Question: Calculate the minimum enclosing rectangle area of the following rectangle, where the sides of the enclosing rectangle must be parallel to the grid
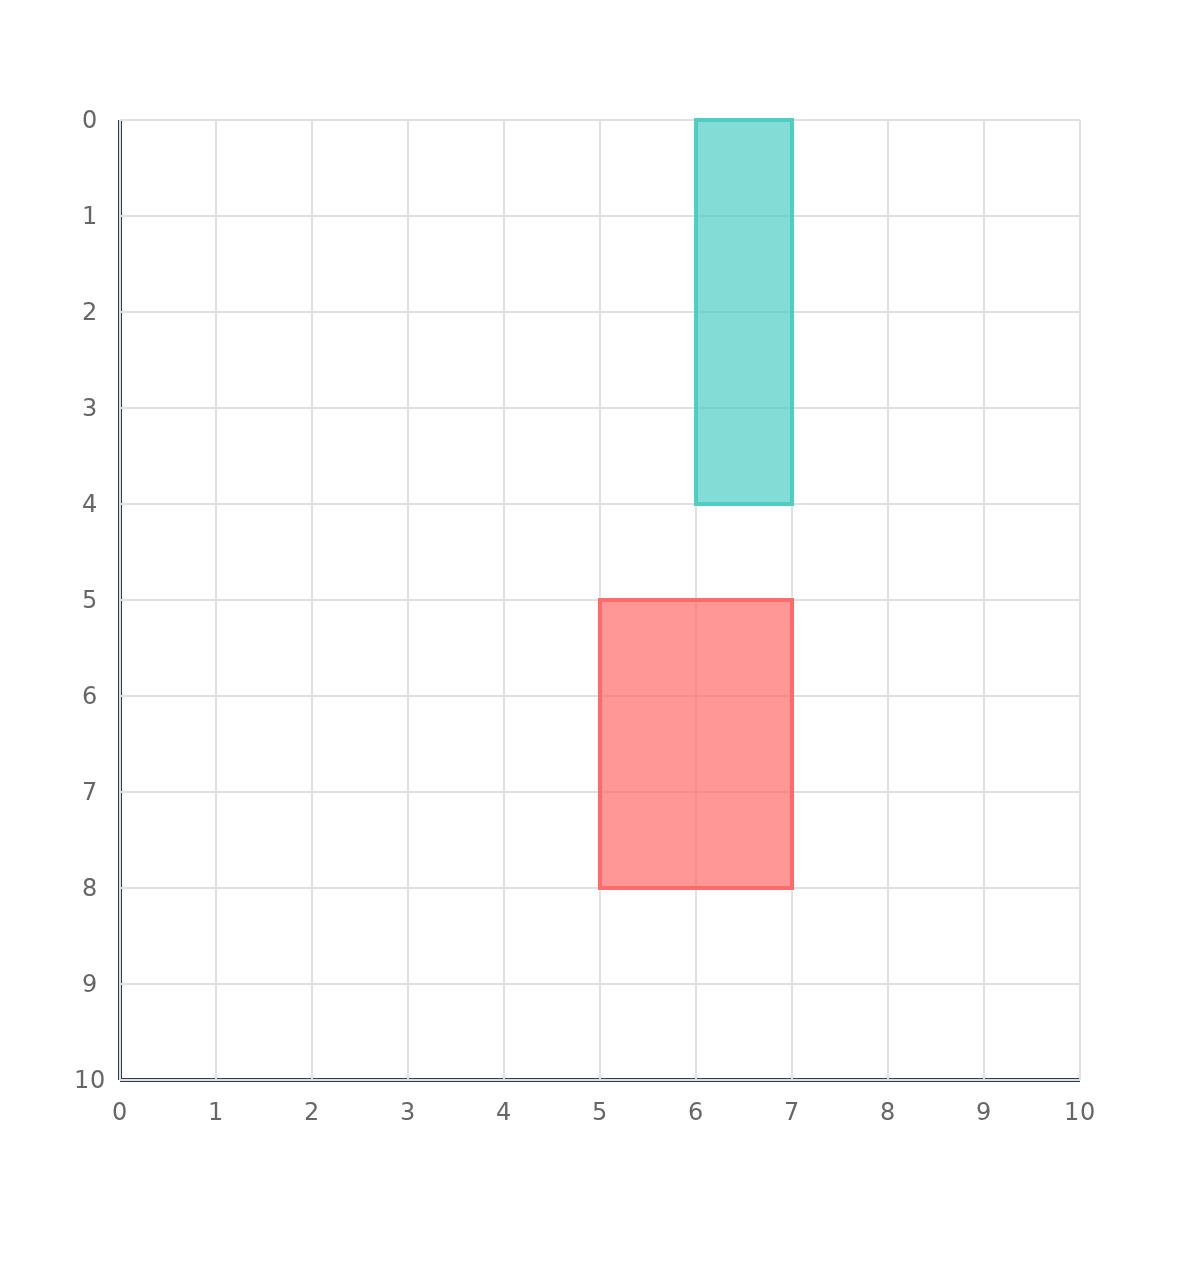
Answer: 16